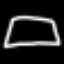
Label: square